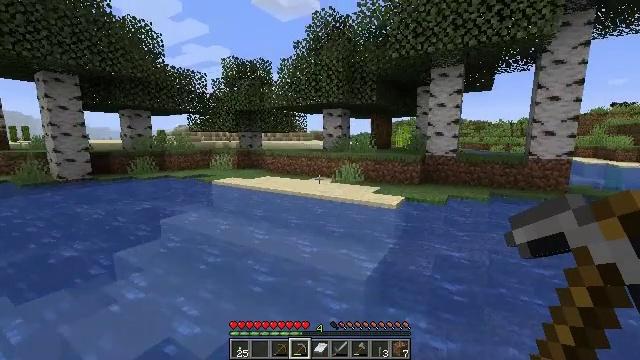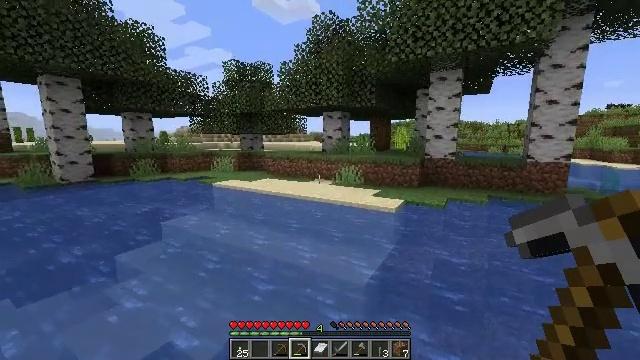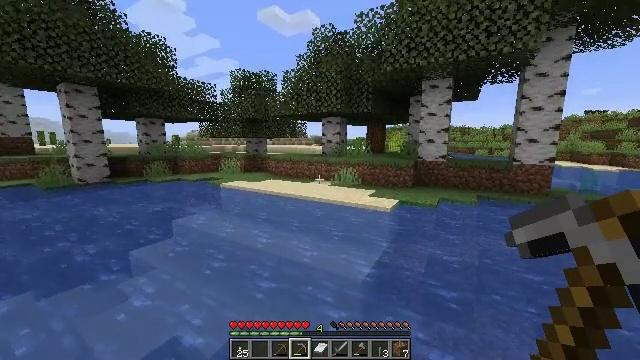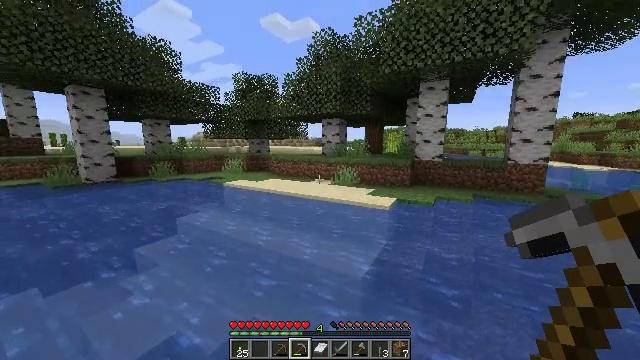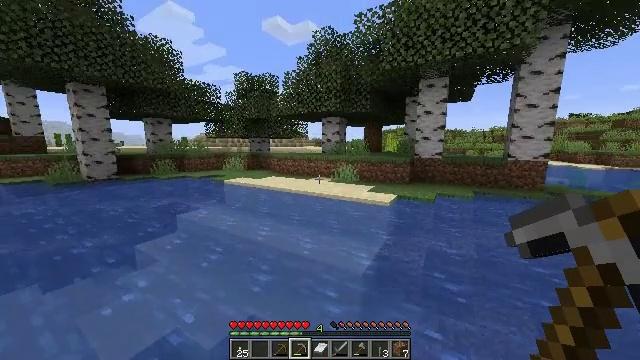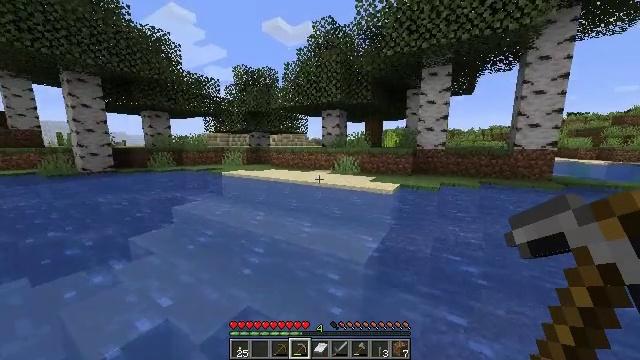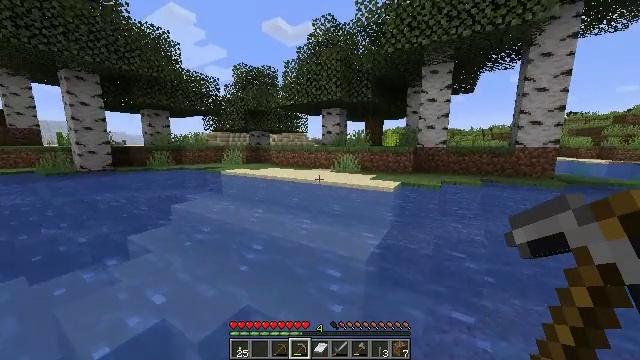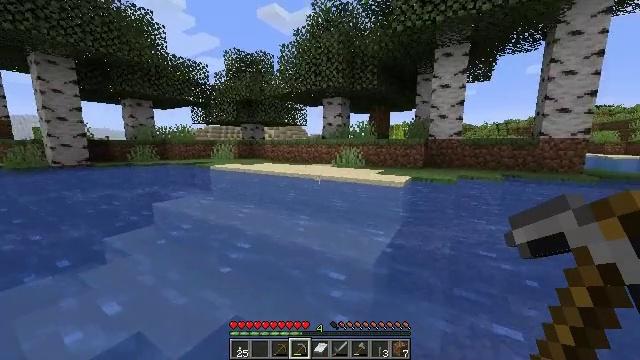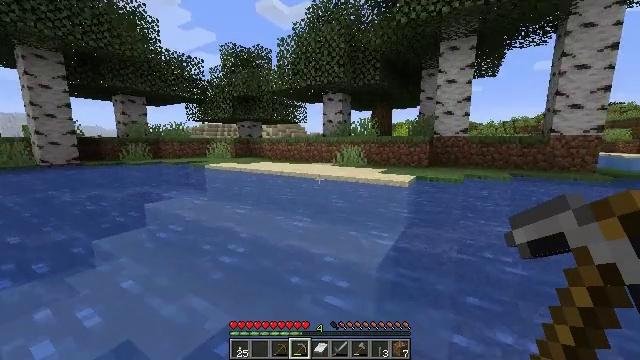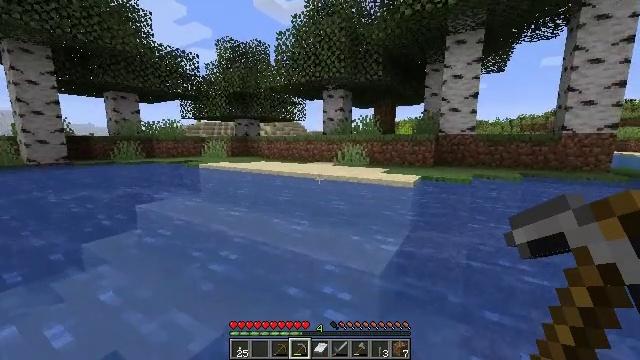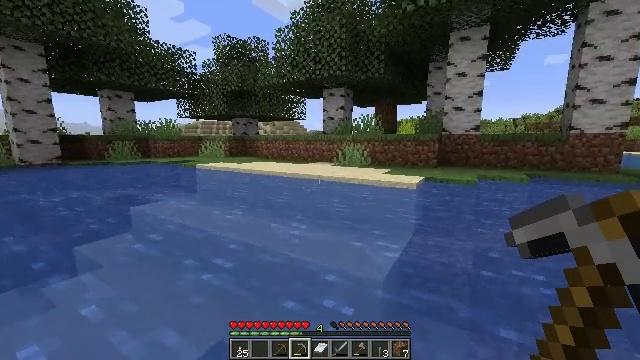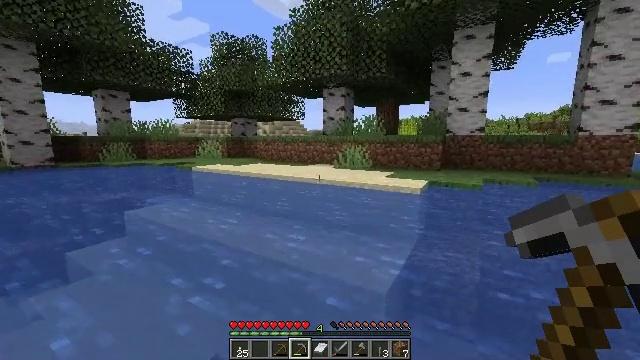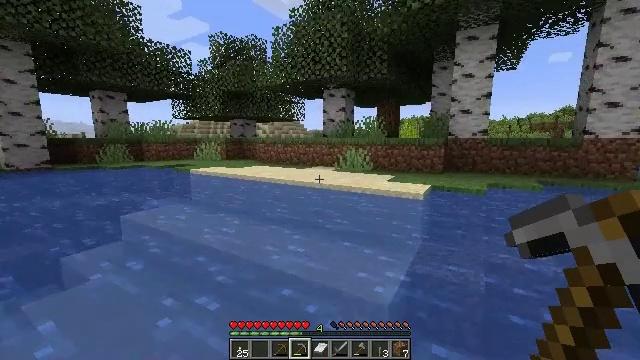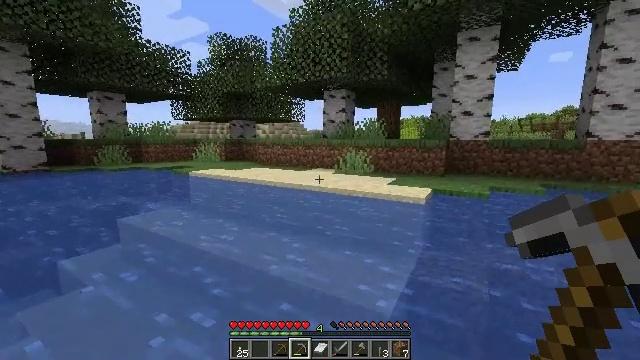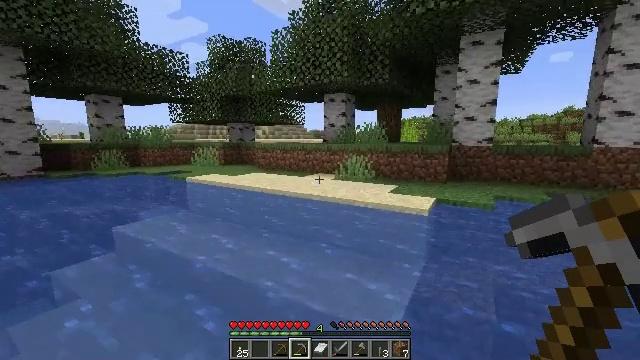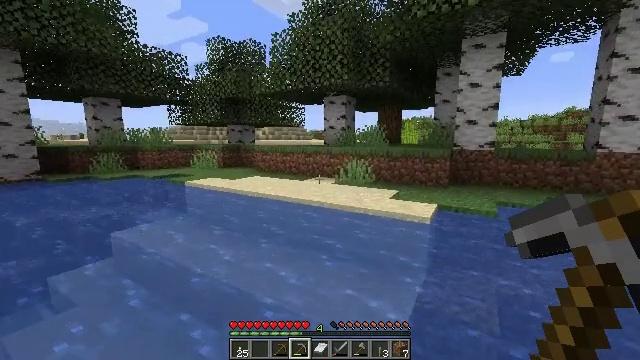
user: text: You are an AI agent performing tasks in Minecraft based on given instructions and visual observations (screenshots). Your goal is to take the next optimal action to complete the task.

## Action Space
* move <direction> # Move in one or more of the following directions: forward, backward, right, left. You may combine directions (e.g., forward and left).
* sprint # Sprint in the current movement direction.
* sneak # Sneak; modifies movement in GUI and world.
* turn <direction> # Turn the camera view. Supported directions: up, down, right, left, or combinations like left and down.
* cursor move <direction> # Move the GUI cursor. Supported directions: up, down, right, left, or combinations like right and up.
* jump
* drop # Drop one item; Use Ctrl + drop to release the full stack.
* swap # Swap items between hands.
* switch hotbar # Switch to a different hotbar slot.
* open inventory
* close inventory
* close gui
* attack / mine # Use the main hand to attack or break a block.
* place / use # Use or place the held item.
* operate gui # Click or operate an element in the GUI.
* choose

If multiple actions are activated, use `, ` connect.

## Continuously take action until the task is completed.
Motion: motion action
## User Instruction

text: Break the sugar cane.
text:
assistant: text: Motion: move forward, sprint, jump
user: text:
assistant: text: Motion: move forward, sprint, jump
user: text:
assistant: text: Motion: move forward, sprint, jump
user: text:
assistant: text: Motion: move forward, sprint, jump
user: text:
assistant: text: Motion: move forward, sprint, jump
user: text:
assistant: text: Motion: move forward, sprint, jump
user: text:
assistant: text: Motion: move forward, sprint, jump
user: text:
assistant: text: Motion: move forward, sprint, jump
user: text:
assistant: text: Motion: move forward, sprint, jump
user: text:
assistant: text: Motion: move forward, sprint, jump
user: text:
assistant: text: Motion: move forward, sprint, jump
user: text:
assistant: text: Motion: move forward, sprint, jump
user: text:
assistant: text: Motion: move forward, sprint, jump
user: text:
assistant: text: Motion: move forward, sprint, jump
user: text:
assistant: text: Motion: move forward, sprint, jump
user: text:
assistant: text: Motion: move forward, sprint, jump
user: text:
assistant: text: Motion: move forward, sprint, jump
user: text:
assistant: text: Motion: move forward, sprint, jump
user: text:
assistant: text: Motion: move forward, sprint, jump
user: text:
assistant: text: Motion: move forward, sprint, jump
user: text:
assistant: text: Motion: move forward, sprint, jump
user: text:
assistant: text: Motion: move forward, sprint, jump
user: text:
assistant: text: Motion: move forward, sprint, jump
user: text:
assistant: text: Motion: move forward, sprint, jump
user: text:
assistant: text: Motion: move forward, sprint, jump
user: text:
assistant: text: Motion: move forward, sprint, jump
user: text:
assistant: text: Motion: move forward, sprint, jump
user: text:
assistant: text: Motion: move forward, sprint, jump
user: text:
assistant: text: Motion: move forward, sprint, jump
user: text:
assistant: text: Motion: move forward, sprint, jump